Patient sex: F
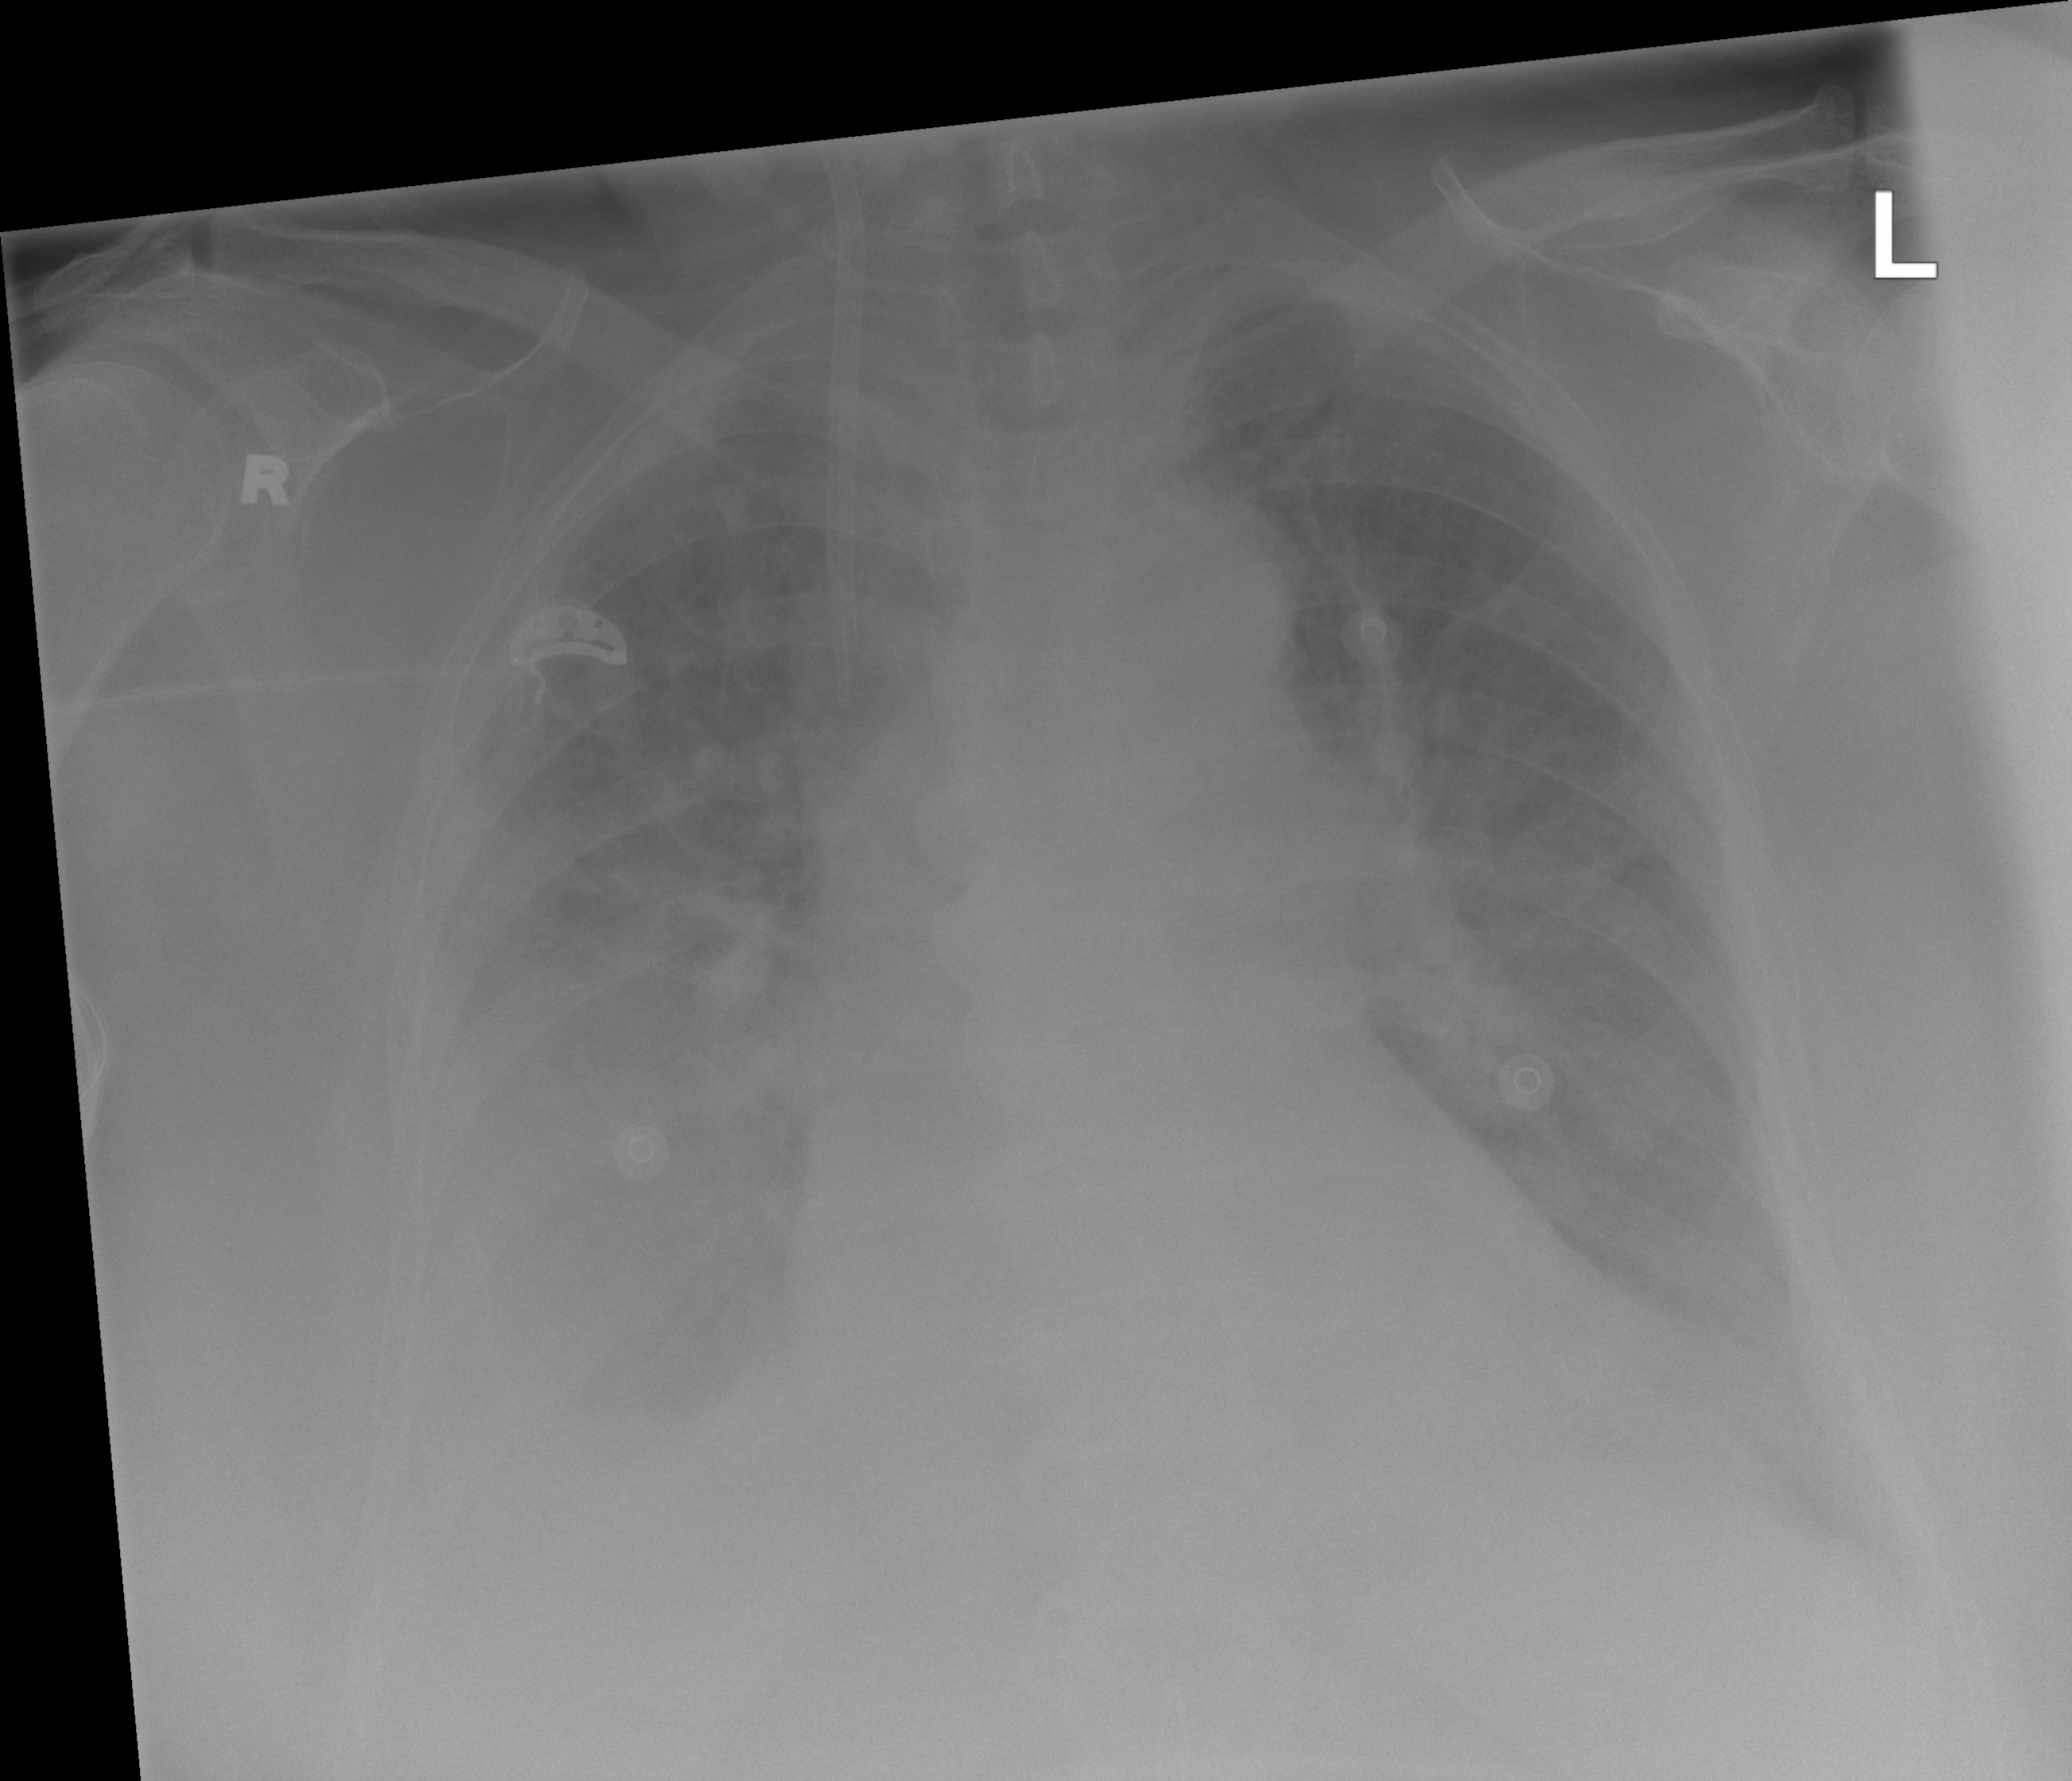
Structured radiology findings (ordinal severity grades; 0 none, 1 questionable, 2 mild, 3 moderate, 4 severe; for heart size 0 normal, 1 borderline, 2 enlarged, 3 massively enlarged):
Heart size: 2
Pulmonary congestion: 2
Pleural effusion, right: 2
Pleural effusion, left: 2
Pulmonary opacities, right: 1
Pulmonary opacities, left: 0
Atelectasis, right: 2
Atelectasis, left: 2